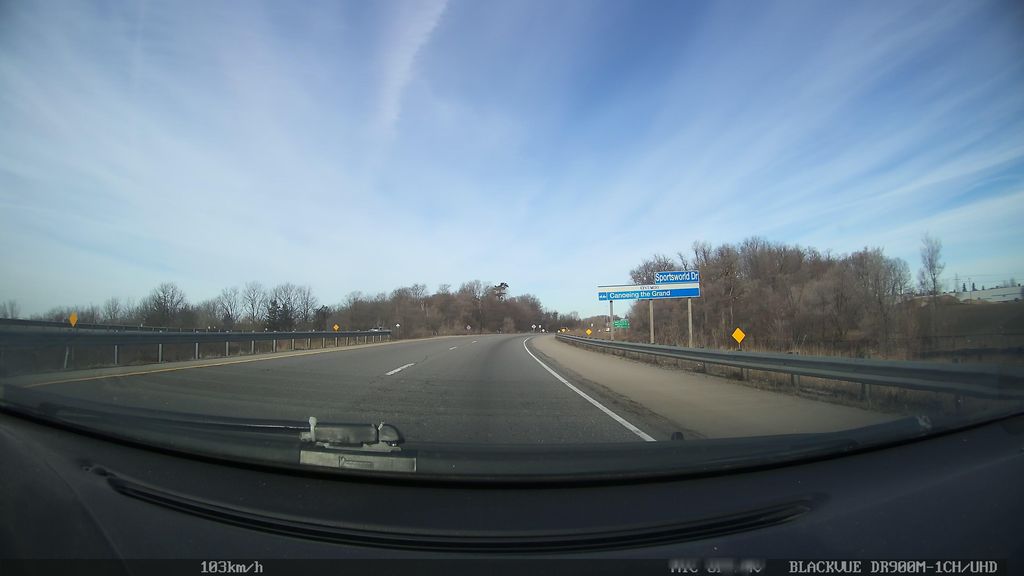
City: kitchener-waterloo